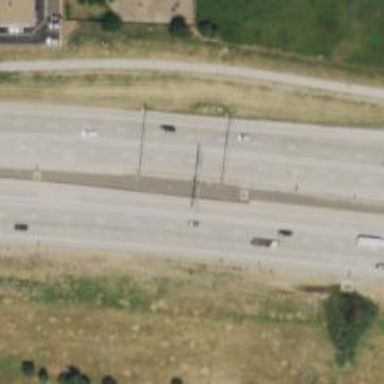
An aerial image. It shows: Toll gantry on the road.